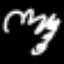
Label: squiggle